Question: I'm on r2013a on Mac OS 10.8.3, and I'm noticing very slow performance when opening a .m file for editing. I ran the profiler on 'open filename.m' and this is what I see:

WHAT is it doing trying to read it as a video file? Couldn't it check the extension first? It's a '.m' file, why even bother checking if it's a video?
I'm interested to hear if there's a solution. The delay is getting on my nerves.
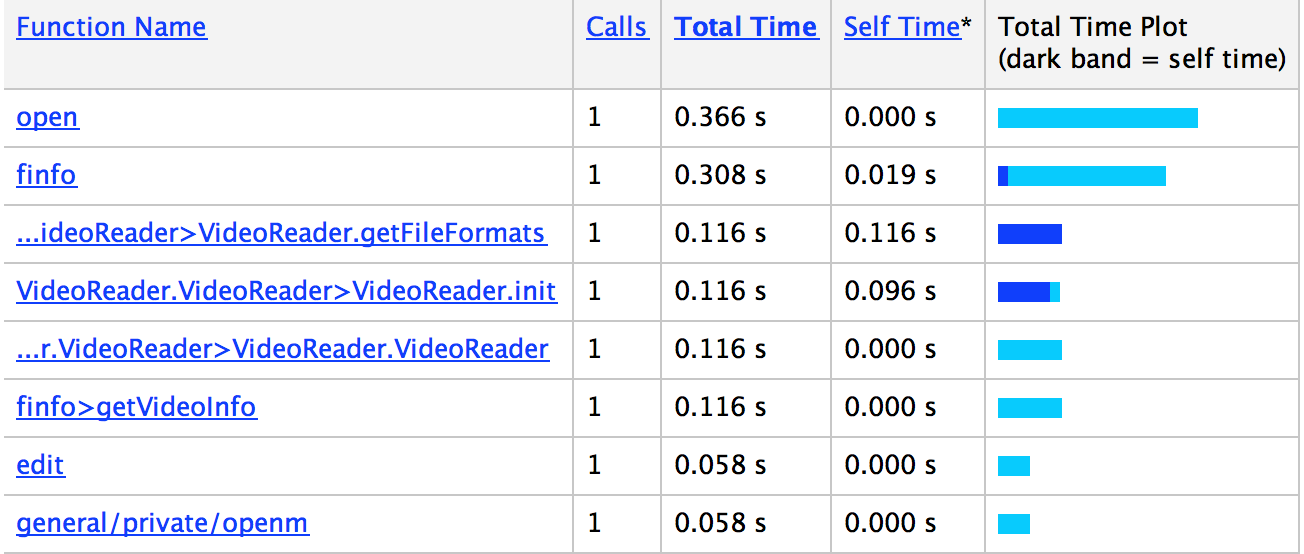
Answer: Use 'edit filename.m' instead. It doesn't invoke VideoReader and is more than 10 times as fast.